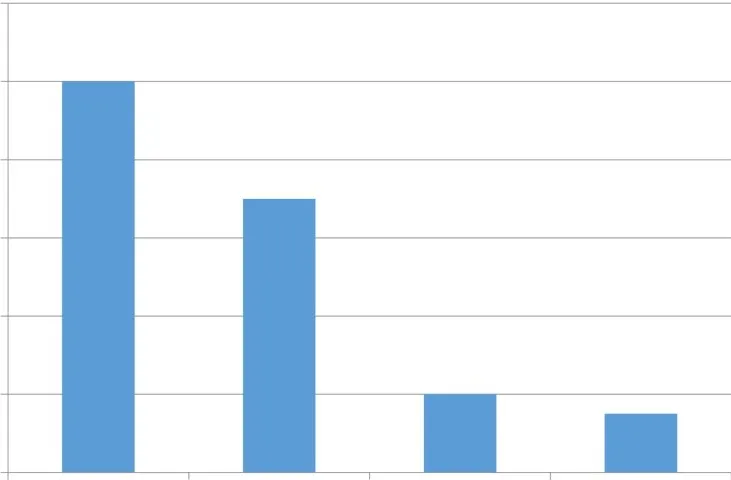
The patient's FT4 levels peaked on post-operative day 3. Reference values are the following: free thyroxine (FT4): 9.1-23.8 pmol/L.
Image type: chart (chart)